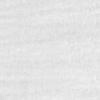
Label: no_change